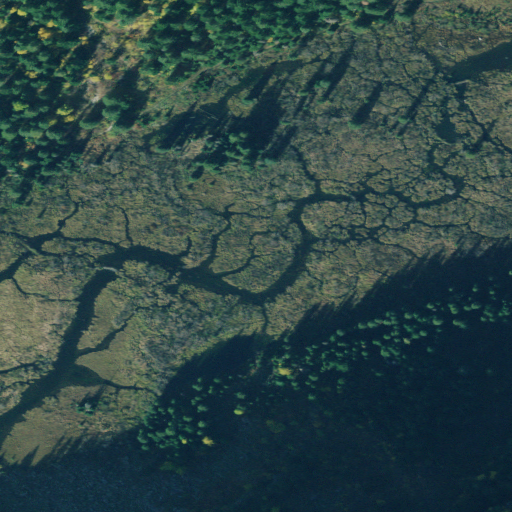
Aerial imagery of plain(s) in Montana named Rock Creek Meadows containing evergreen forest, woody wetlands, open water, herbaceous wetlands, grassland, and shrub